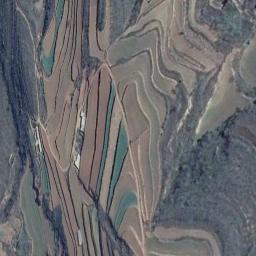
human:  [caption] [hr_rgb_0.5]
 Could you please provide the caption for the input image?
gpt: Many green plants are on the terrace .

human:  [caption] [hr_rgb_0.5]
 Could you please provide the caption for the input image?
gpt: The bare and green terrace is next to some trees .

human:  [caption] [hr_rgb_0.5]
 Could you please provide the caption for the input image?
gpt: A large layer of brown and green mixed terraces with several winding narrow paths .

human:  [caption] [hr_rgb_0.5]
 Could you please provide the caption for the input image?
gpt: There is a winding path between the terraces .

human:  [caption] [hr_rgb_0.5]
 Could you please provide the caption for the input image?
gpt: There are green meadows beside the terraces .